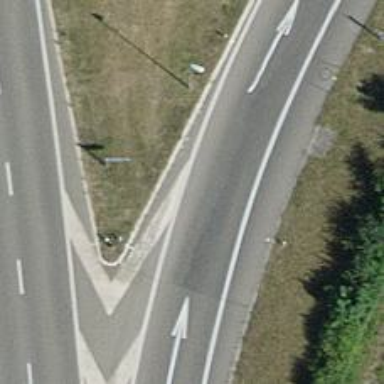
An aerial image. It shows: Asphalt motorway link.